Question: Basically I'm trying to get a "nice" image where all the small rectangles add up to the big rectangle, kind like:

*Later Edit to clarify some things:
1. I want to be able to draw something like this in a piece of software. So, what I need is closer to an algorithm.
2. All I need are some rectangles. I don't need them to have some predefined proportions just that they look like a rectangle. Anything between a square and a 3:1 width/height (or height/width) is fine. The extremely naive approach would be to just divide the width of the enclosing rectangle into the percentage that enclosed rectangles have but this will create thin slices and some of the smaller percentage rectangles will drop bellow 1px.
I need to find a way to split the rectangles on multiple rows.
*Second Edit: . I was looking for a TreeMap algorithm (as pointed out by <URL>. Once I had the keyword I was able to quickly find a couple of python implementations that satisfied my requirements.
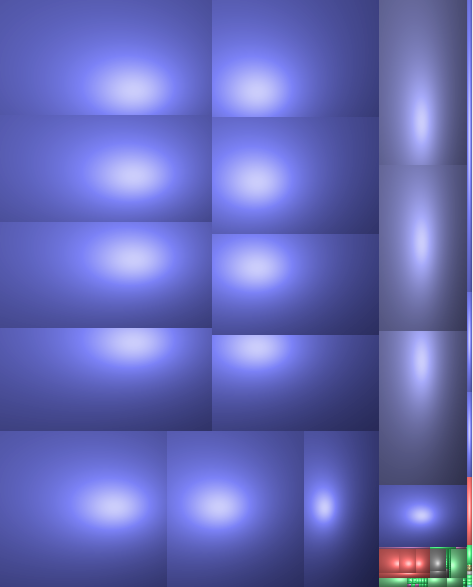
Answer: Treemap is an algorithm that can pack smaller rectangles into a map. You can recursively subdivide a plane into smaller tiles for example by splitting the plane along the 2 axis and save the result to a tree.